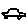
Label: car